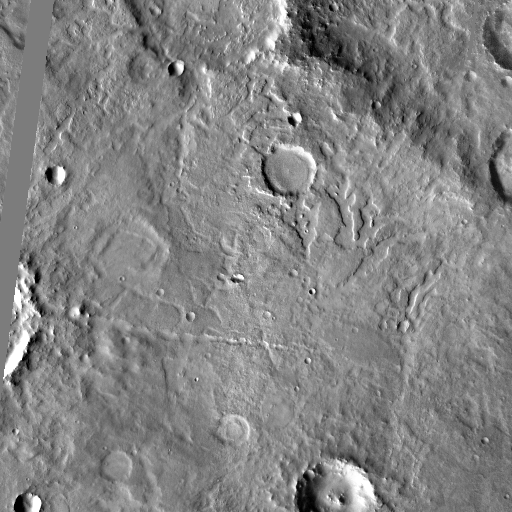
Crater classes present: Background, Other, Layered, Buried